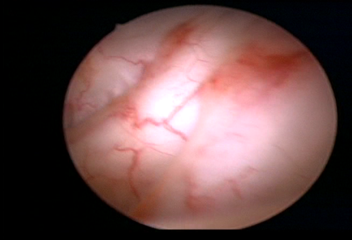
Modality: WLC
Class: Normal mucosa
Bladder cancer association: No